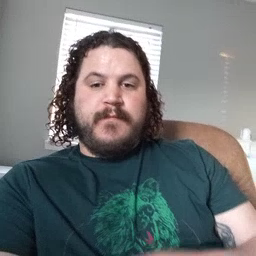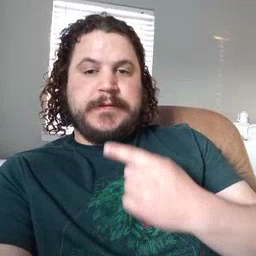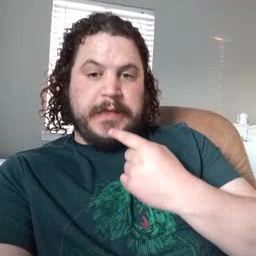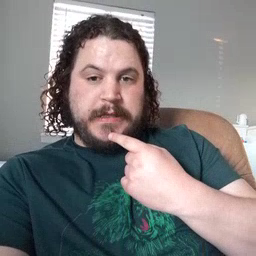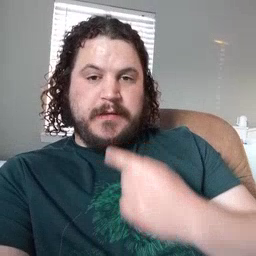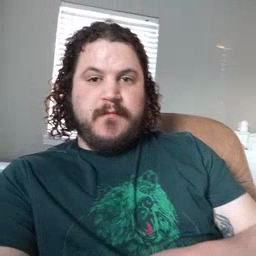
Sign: say